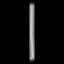
Label: line